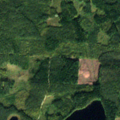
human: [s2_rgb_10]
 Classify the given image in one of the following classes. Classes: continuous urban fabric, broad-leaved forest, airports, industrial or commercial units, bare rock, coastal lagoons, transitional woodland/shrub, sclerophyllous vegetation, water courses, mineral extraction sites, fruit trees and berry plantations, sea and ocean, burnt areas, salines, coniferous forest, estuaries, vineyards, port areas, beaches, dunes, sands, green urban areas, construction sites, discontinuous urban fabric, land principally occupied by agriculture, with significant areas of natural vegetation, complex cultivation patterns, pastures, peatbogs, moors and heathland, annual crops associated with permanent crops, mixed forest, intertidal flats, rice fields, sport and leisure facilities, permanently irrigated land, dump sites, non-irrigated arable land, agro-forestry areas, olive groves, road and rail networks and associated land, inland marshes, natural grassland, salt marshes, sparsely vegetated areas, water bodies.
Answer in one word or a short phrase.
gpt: coniferous forest, transitional woodland/shrub